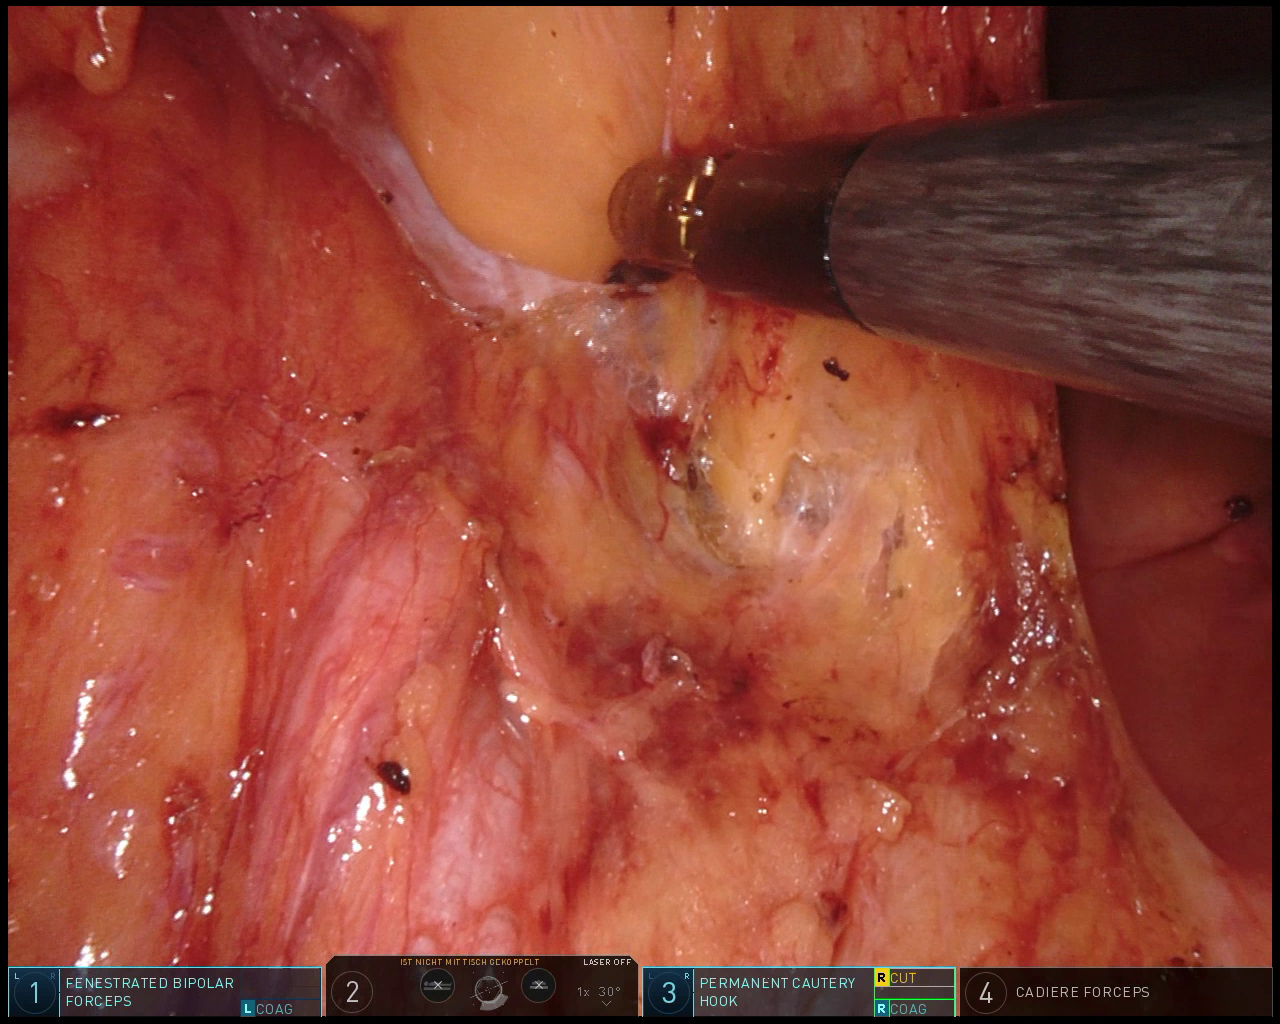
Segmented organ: ureter
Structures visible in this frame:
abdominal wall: no
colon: no
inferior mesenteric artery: no
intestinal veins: no
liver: no
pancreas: no
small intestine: no
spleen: no
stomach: no
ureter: yes
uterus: no
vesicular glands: no